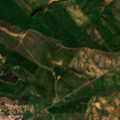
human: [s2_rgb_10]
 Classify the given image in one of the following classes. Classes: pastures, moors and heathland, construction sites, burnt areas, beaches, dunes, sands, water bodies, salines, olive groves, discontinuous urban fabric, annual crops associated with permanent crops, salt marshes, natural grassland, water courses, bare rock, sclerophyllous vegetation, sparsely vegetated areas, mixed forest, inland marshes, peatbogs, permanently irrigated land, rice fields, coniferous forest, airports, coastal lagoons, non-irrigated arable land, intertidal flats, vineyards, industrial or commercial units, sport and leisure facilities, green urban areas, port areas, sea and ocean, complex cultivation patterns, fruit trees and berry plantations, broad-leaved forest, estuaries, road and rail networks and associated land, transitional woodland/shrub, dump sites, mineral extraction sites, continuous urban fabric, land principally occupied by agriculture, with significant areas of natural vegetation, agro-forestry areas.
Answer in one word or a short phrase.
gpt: non-irrigated arable land, land principally occupied by agriculture, with significant areas of natural vegetation, agro-forestry areas, transitional woodland/shrub